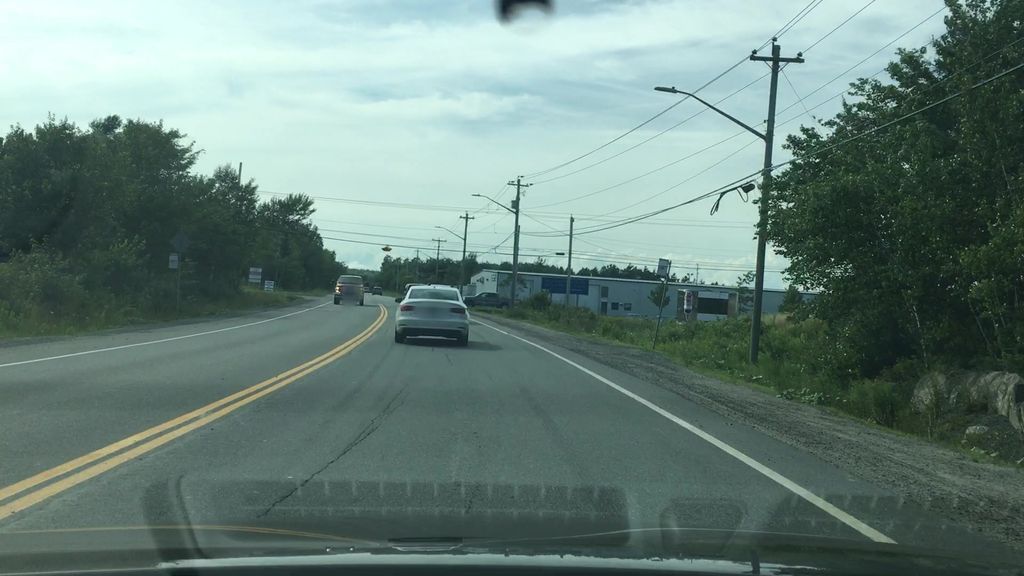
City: halifax